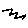
Label: zigzag